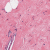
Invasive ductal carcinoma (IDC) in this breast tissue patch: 0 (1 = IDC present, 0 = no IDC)